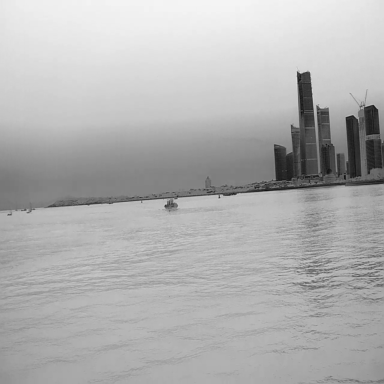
There are two sailboats in the infrared image.